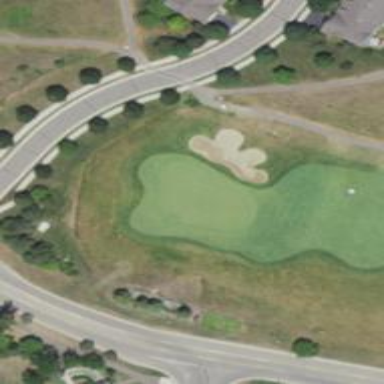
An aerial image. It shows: View of golf hole.